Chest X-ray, PA view. Patient: 57 years old, sex F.
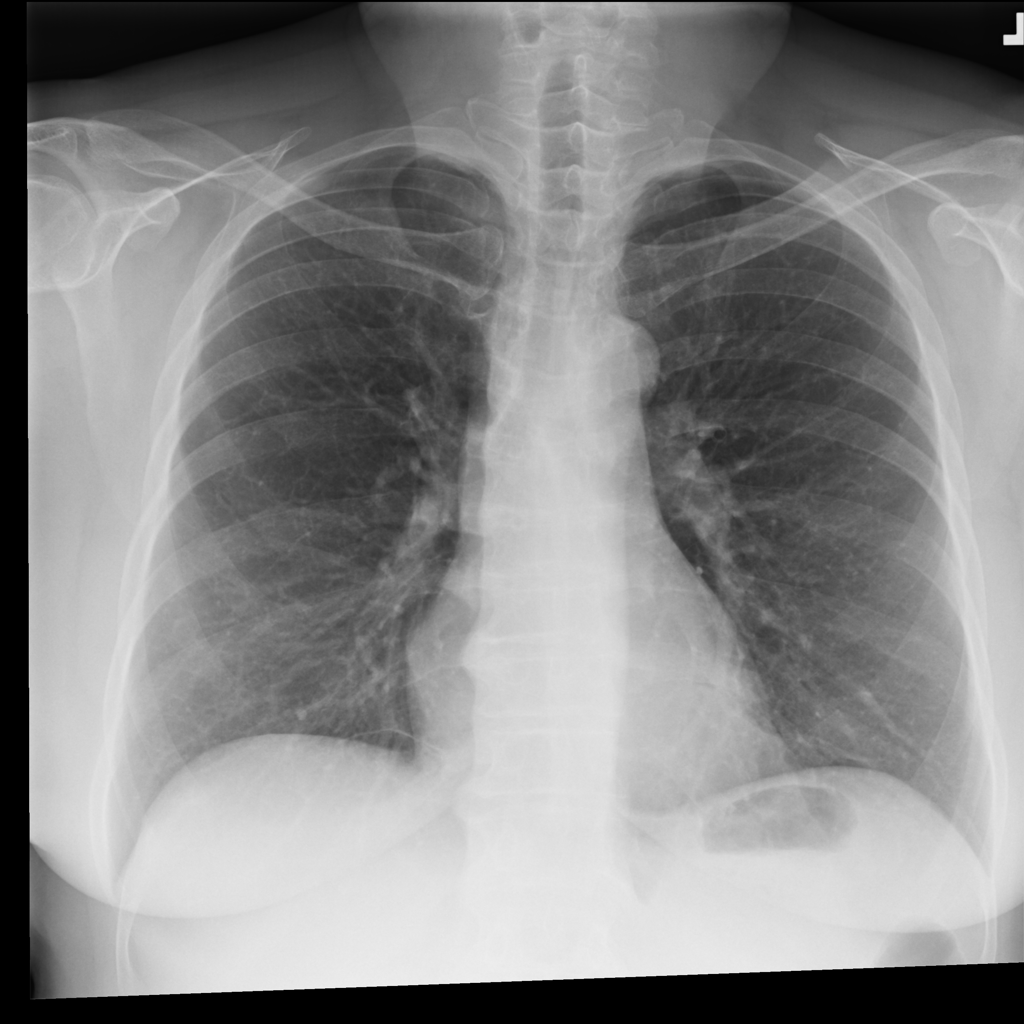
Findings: No Finding